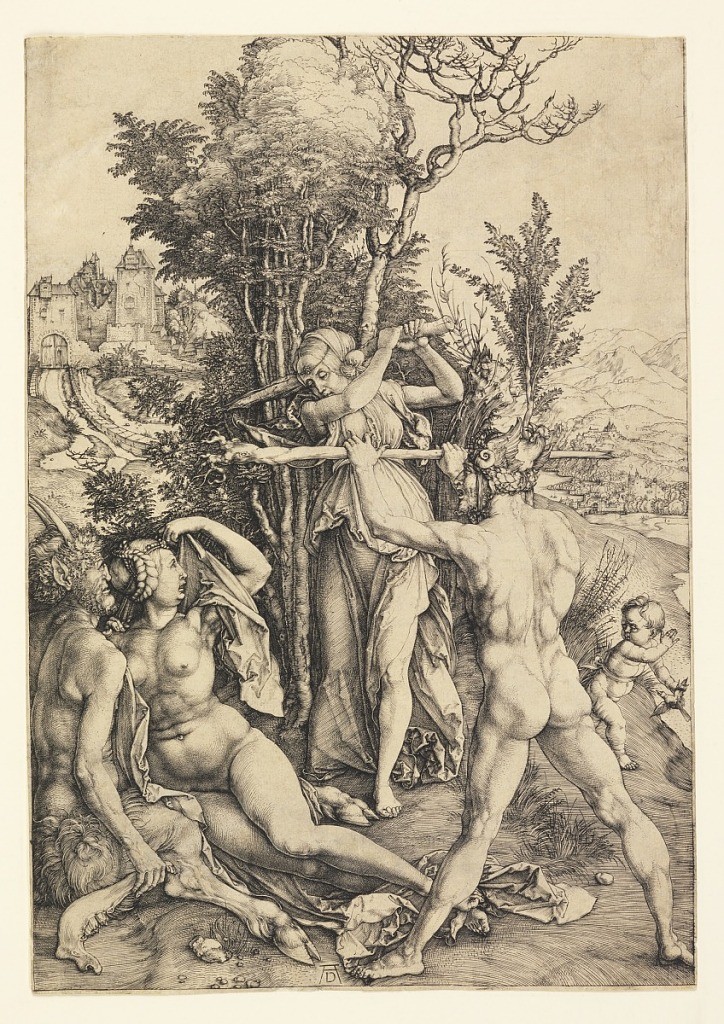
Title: Hercules at the Crossroads (The Effects of Jealousy)
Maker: Albrecht Dürer, German, 1471–1528
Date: before 1500
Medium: Engraving on laid paper
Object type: Print
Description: A nude woman is seated on the ground lower left, beside a satyr. She turns her head toward another woman, who stands, draped, menacing her with a large stick. The latter is blocked by a nude man standing, lower right. Town in the background.